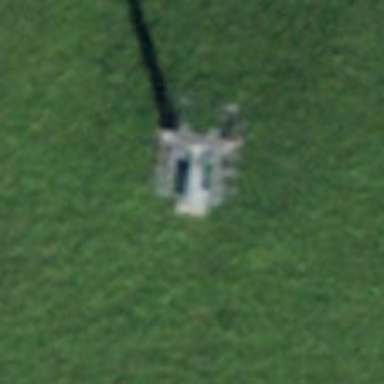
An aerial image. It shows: Pylon used for aerialway.